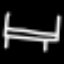
Label: bed